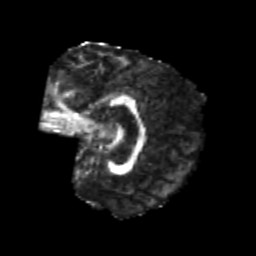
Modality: FA
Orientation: sagittal
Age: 25
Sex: female
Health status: healthy
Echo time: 0.074 s